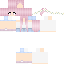
A female human skin with pale skin, wearing blonde long hair dressed in a blue tshirt and red pants, featuring a closed mouth.